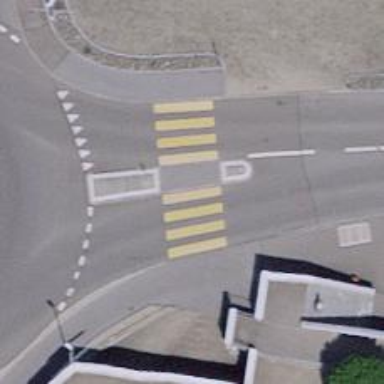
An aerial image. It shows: Uncontrolled zebra crossing with pedestrian island.